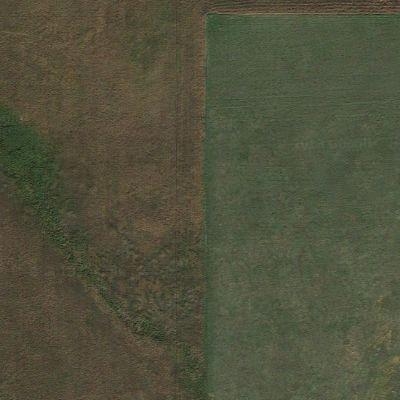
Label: bField